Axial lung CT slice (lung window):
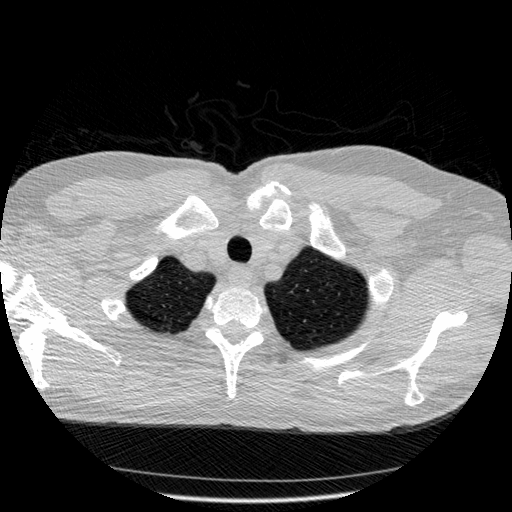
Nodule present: no